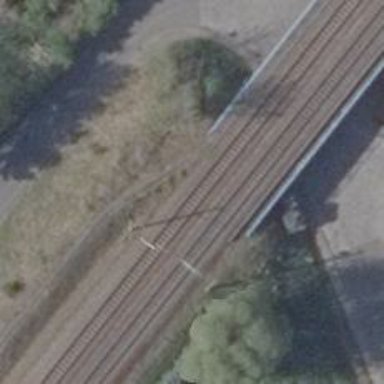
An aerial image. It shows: Bridge with electrified railway tracks featuring contact line.